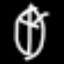
Label: leaf